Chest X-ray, AP view. Patient: 33 years old, sex M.
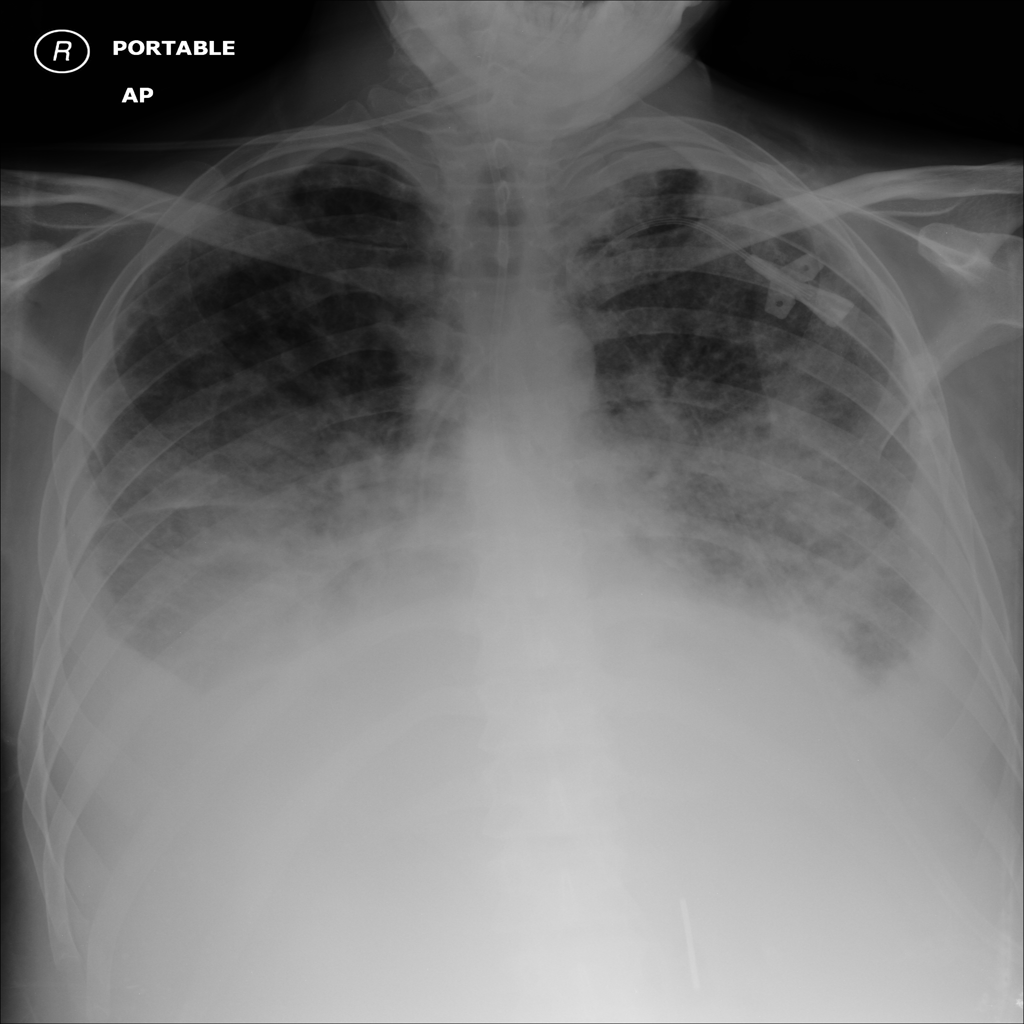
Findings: Edema, Effusion